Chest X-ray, PA view. Patient: 15 years old, sex M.
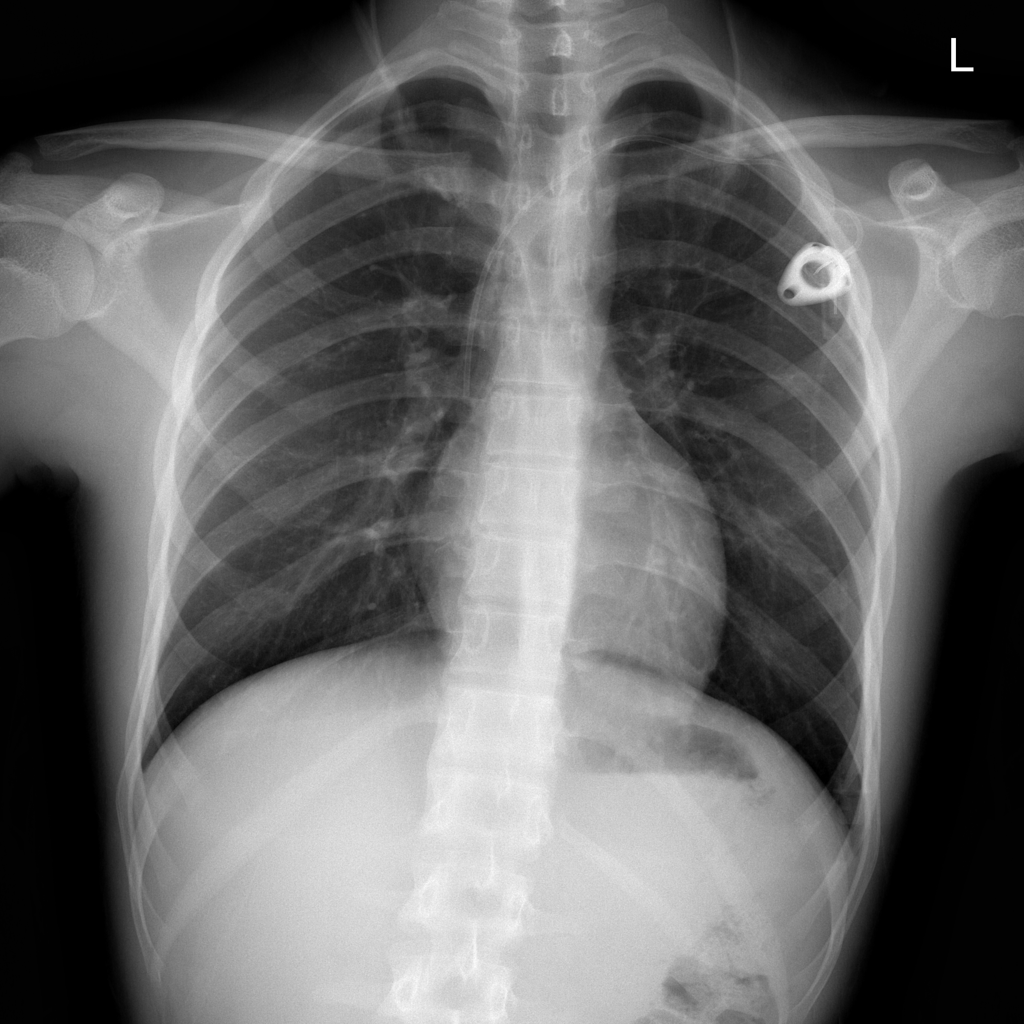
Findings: No Finding